Problem: lemonade_life (2022, round1)

There's a famous saying about what to do when life gives you lemons. As a traveling lemonade salesman who's never been given any lemons, you sadly can't relate. You must shamefully concoct your lemonade from store-bought powder with your back turned to the world, lest someone see your dirty secret.

Your sales route can be mapped out on a Cartesian plane with \(N\) houses, the \(i\)th of which is at coordinates \((X_i, Y_i)\). Your journey starts at house \(1\), the leftmost house, and ends at house \(N\), the rightmost house. Along the way, you may stop at zero or more other houses to sell lemonade.

You may only stop at a house \(h\) if:

1) standing at house \(h\), there exists some direction you can face in which all other houses are *strictly more behind you than they are in front of you* (formally, if there exists a [half-plane](https://mathworld.wolfram.com/Half-Plane.html#:~:text=A%20half%2Dplane%20is%20a,called%20an%20open%20half%2Dplane.) containing only house \(h\)), and
2) house \(h\) is at most Euclidean distance \(D\) from the previous house you were at.

Your brand image is hurt if you go too long without selling lemonade. The *brand damage* incurred by traveling from one house to another is the larger of \(K\) and the squared Euclidean distance between them. Formally, if your journey consists of \(M\) \((2 \le M \le N)\) houses with the \(i\)th being house \(H_i\) \((H_1 = 1, H_M = N)\), the total brand damage is:

\[\sum_{i=1}^{M-1} \max(K, (X_{H_i} - X_{H_{i + 1}})^2 + (Y_{H_i} - Y_{H_{i + 1}})^2)\]

Is it possible to make the journey? If so, what is the minimum possible total brand damage to do so? Note that the answer may be large, but will fit in a 64-bit integer.

# Constraints

\(1 \le T \le 90\)
\(2 \le N \le 1{,}000{,}000\)
\(0 \le K, D \le 10^9\)
\(0 \le X_i, Y_i \le 1{,}000{,}000\)
\(X_1\) is strictly less than all other \(X_i\).
\(X_N\) is strictly greater than all other \(X_i\).
All \((X_i, Y_i)\) are distinct within a given test case.

The sum of \(N\) across all test cases is at most \(4{,}000{,}000\).
There are at most \(15\) test cases in which \(N > 5{,}000\).

# Input Format

Input begins with a single integer \(T\), the number of test cases. For each test case, there is first a line containing three space-separated integers \(N\), \(K\), and \(D\). Then, \(N\) lines follow, the \(i\)th of which contains two space-separated integers \(X_i\) and \(Y_i\).

# Output Format

For the \(i\)th test case, print a line containing `"Case #i: "` followed a single integer, the minimum total brand damage that must be incurred to make the journey, or \(-1\) if it's impossible to do so.

# Sample Explanation

The first three sample cases are depicted below, with the optimal paths given in blue.

{{PHOTO_ID:654377492455969|WIDTH:700}}

In the first case, going from one house to another takes at least \(K = 25\) brand damage and must not exceed a distance of \(D = 8\). The total brand damage is \(25+50+40 = 115\). Note that you cannot stop at house \((6, 7)\) because there is no direction you could face from there in which your back is at least slightly facing both house \((1,6)\) and \((11,8)\).

In the second case, you can stop at house \((4, 1)\) because for instance, the line \(y = 0.3x - 0.2\) contains only \((4, 1)\), and the half-plane below it contains no other houses.

In the third case, you cannot stop at house \((4, 1)\). There are no other houses within \(D=7\) units of your starting house, so it is not possible to reach the house at \((8, 2)\).

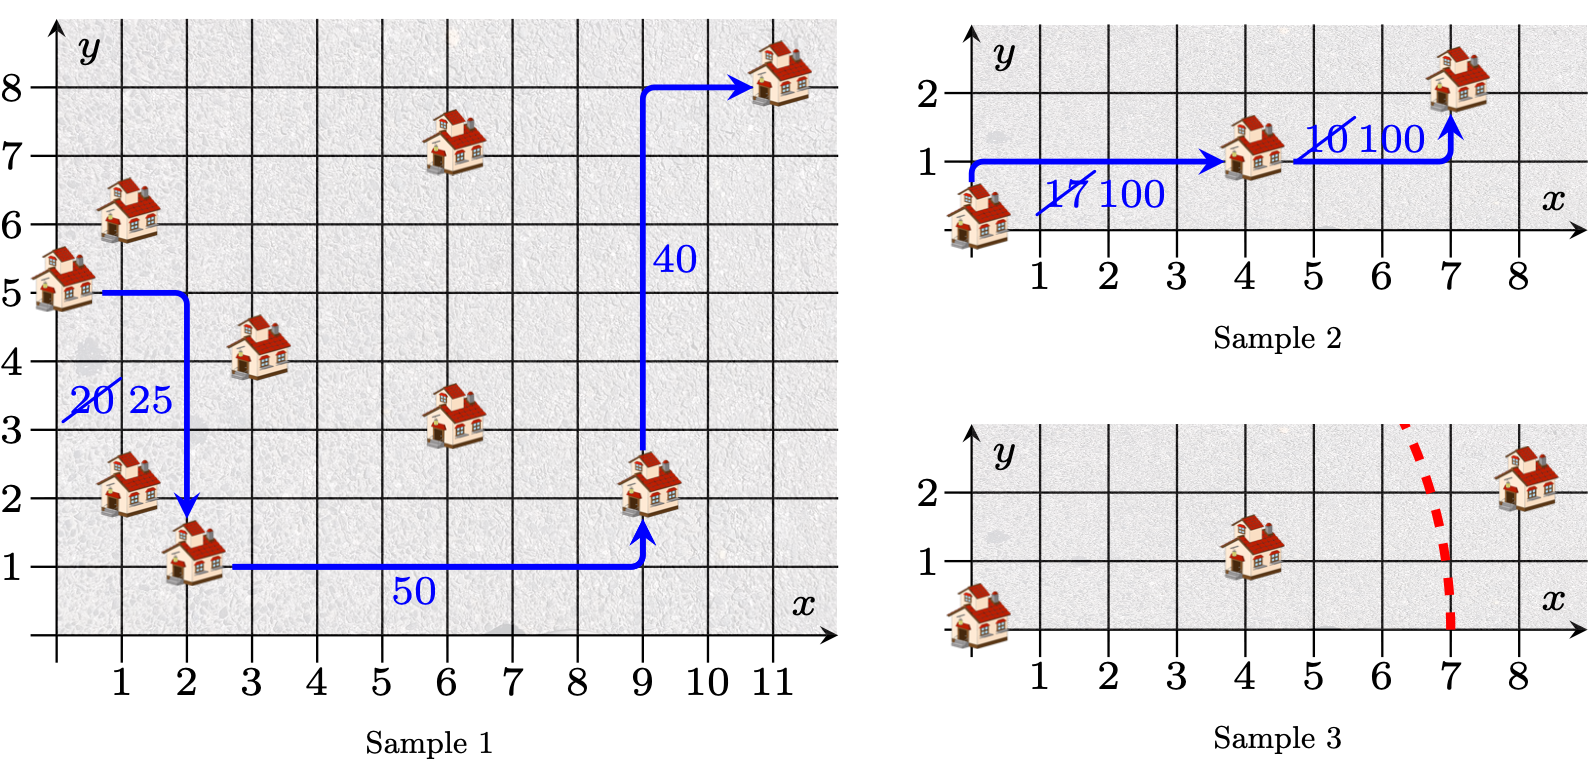

Sample input:
5
9 25 8
0 5
1 6
6 3
6 7
3 4
9 2
2 1
1 2
11 8
3 100 7
0 0
4 1
7 2
3 100 7
0 0
4 1
8 2
6 0 1000000000
0 10
2 5
1 7
7 4
8 1
10 0
12 1600 2000
0 30
16 48
36 57
951 45
397 63
447 63
185 16
362 10
432 9
507 11
643 16
1000 30

Sample output:
Case #1: 115
Case #2: 200
Case #3: -1
Case #4: 56
Case #5: 184654

Solution:
Another way to view the half-plane constraint is that you may only stop at points that are vertices of the convex hull of all \(N\) points, which can be computed in \(\mathcal{O}(N \log N)\) time.

There are many incorrect approaches which are broken by the samples. For instance, it is not always optimal to travel across either the upper or lower hull, nor is it obvious how a two pointer solution would work correctly in the general case with the nonlinear cost function involving \(\max()\).

One potential solution is to construct the full graph of all \(N\) nodes with edge weights set to the brand damage between houses, and run Dijkstra's algorithm. This solution is correct, but at first seems to have a time complexity of \(\mathcal{O}(N^2 \log N)\), much too slow for \(N = 1{,}000{,}000\). However, we are only interested in points on the convex hull border — how many vertices can it have?

Let's treat the convex hull edges as vectors lined up tip-to-tail. It turns out that even if these vectors are chosen optimally, one can only fit a convex hull of \(\mathcal{O}(a^{2/3})\) vectors in an \(a \times a\) grid. To see why, consider the vectors in the lower-right quadrant of the hull, sorted radially. In the worst case, the hull will resemble a circle centered at \((500\,000,\,500\,000)\). What is the maximum number of vectors we can generate such that:
- the sum of the vectors' \(x\)-coordinates is at most \(500{,}000\),
- the sum of the vectors' \(y\)-coordinates is at most \(500{,}000\), and
- no vector is a scalar multiple of another?

There aren't that many unique vectors with both small \(x\)- and \(y\)-coordinates. The total number of vectors we can pick is on the order of \((10^6)^{2/3} = 10^4\). In practice, the worst-case convex hull only consists of about \(35{,}000\) vertices. We've included a script, [lemonade_life_count_hull_vertices.py](https://www.dropbox.com/s/nqolapgsm4y6313/lemonade_life_count_hull_vertices.py?dl=0), in the Dropbox for demonstration. This brings the running time of an \(\mathcal{O}(E \log V)\) Dijkstra's implementation to \(35{,}000^2\log_2(35{,}000) \approx 18\) billion steps, which is almost feasible if not for constant factors and the \(\mathcal{O}(E)\) space complexity.

To get the rest of the way there, we can take advantage of the fact that the graph here is complete. On complete graphs, it is more efficient to run Dijkstra's *without a priority queue*. Instead, we can manually search in \(\mathcal{O}(V)\) time to "dequeue" the next node of minimum tentative distance at each step, ridding ourselves of the \(\log(V)\) factor due to heap pushes. We end up with a running time of \(\mathcal{O}(V^2) \approx 1.2\) billion steps, with a low constant factor and \(\mathcal{O}(V)\) space.

With a pessimistic assumption of \(10^8\) steps per second, one would estimate that each of the \(15\) large cases takes under \(12\) seconds, thus comfortably finishing in the \(6\) minute limit. In practice, our official C++ implementation processes the whole file in under \(20\) seconds on a modest laptop.

[See David Harmeyer's solution video here.](https://www.youtube.com/watch?v=D_ZXdemwpgk)

#include <algorithm>
#include <iostream>
#include <utility>
#include <vector>
using namespace std;

const long long INF = 1LL << 60;

using Pt = pair<long long, long long>;
#define x first
#define y second

long long cross(const Pt &a, const Pt &b, const Pt &o = Pt(0, 0)) {
  return (a.x - o.x) * (b.y - o.y) - (a.y - o.y) * (b.x - o.x);
}

template <class It>
vector<Pt> convex_hull(It lo, It hi) {
  int k = 0;
  if (hi - lo <= 1) {
    return vector<Pt>(lo, hi);
  }
  vector<Pt> res(2 * distance(lo, hi));
  sort(lo, hi);
  for (It it = lo; it != hi; ++it) {
    while (k >= 2 && cross(res[k - 1], *it, res[k - 2]) >= 0) {
      k--;
    }
    res[k++] = *it;
  }
  int t = k + 1;
  for (It it = hi - 2; it != lo - 1; --it) {
    while (k >= t && cross(res[k - 1], *it, res[k - 2]) >= 0) {
      k--;
    }
    res[k++] = *it;
  }
  res.resize(k - 1);
  return res;
}

int N;
long long K, D;

long long solve() {
  cin >> N >> K >> D;
  vector<Pt> P(N);
  for (int i = 0; i < N; i++) {
    cin >> P[i].x >> P[i].y;
  }
  auto hull = convex_hull(P.begin(), P.end());
  int V = hull.size();
  // Find start/end.
  int start = -1, dest = -1;
  for (int i = 0; i < V; i++) {
    if (hull[i] == P[0]) {
      start = i;
    } else if (hull[i] == P[N - 1]) {
      dest = i;
    }
  }
  // Dijkstra in O(V^2) time / O(V) space.
  vector<bool> vis(V);
  vector<long long> dist(V, INF);
  dist[start] = 0;
  while (true) {
    int u = -1;
    long long mindist = INF;
    for (int i = 0; i < V; i++) {
      if (!vis[i] && mindist > dist[i]) {
        u = i;
        mindist = dist[i];
      }
    }
    if (mindist == INF || u == dest) {
      break;
    }
    vis[u] = true;
    for (int v = 0; v < V; v++) {
      long long d = (hull[u].x - hull[v].x) * (hull[u].x - hull[v].x) +
                    (hull[u].y - hull[v].y) * (hull[u].y - hull[v].y);
      if (!vis[v] && d <= D*D && dist[v] > dist[u] + max(K, d)) {
        dist[v] = dist[u] + max(K, d);
      }
    }
  }
  return dist[dest] < INF ? dist[dest] : -1;
}

int main() {
  ios_base::sync_with_stdio(false);
  cin.tie(nullptr);
  int T;
  cin >> T;
  for (int t = 1; t <= T; t++) {
    cout << "Case #" << t << ": " << solve() << endl;
  }
  return 0;
}